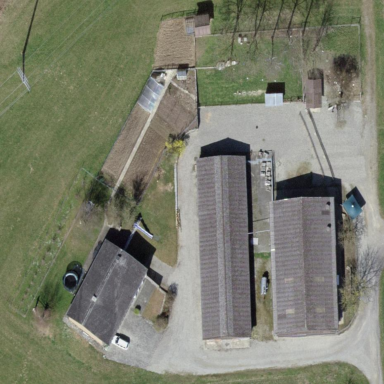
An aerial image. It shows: Farmyard area.